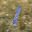
Label: 1